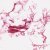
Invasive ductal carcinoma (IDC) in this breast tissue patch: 0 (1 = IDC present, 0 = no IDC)